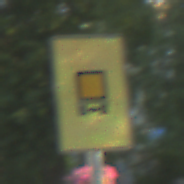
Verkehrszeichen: KennzeichnungspflichtigeFahrzeugeGefaehrlicheGueterOhnePfeilsymbol
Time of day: SunriseSunset
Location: Outdoor (Suburban)
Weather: PartlyCloudy
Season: NotSpecified
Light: Natural